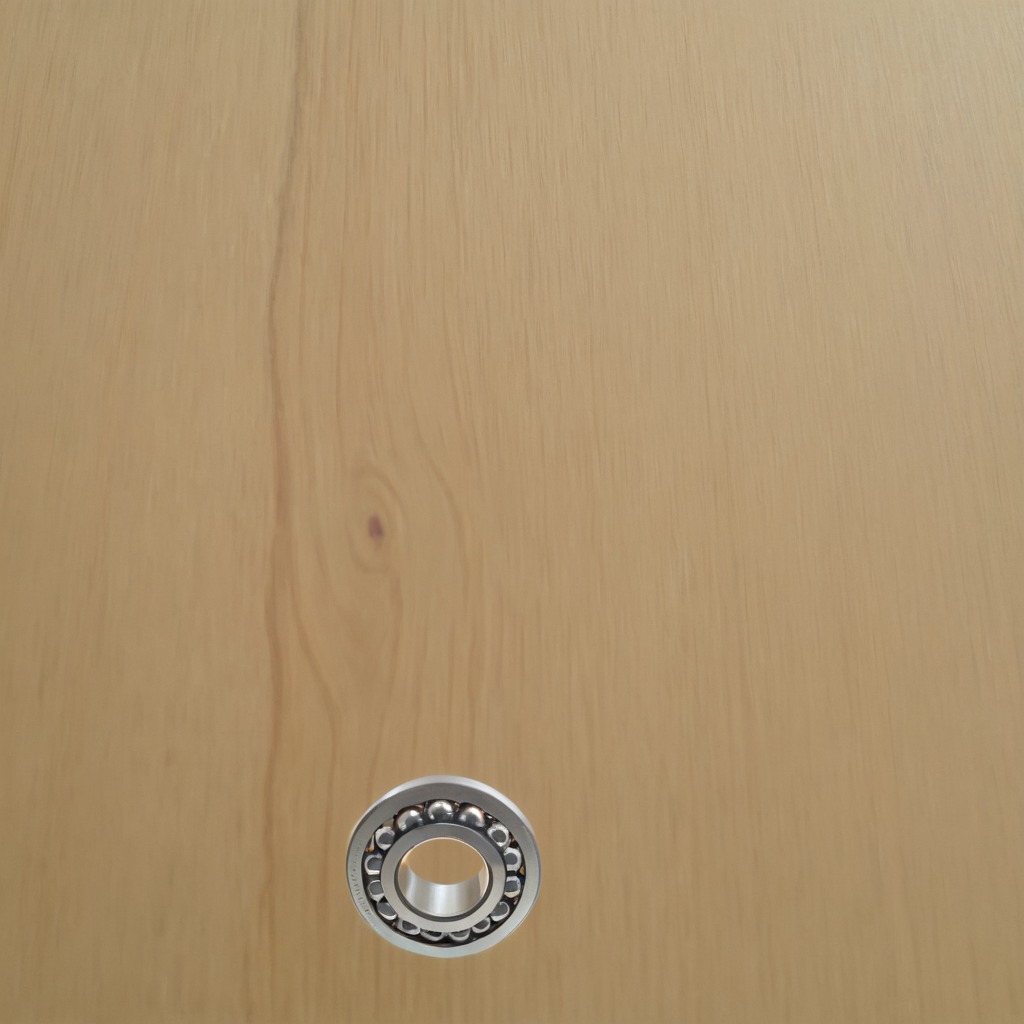
A metal ball bearing is lying on a plywood surface in a paint workshop lit by afternoon window light.